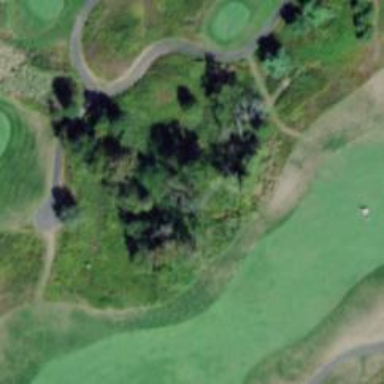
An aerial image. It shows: Golf fairway surrounded by grass.